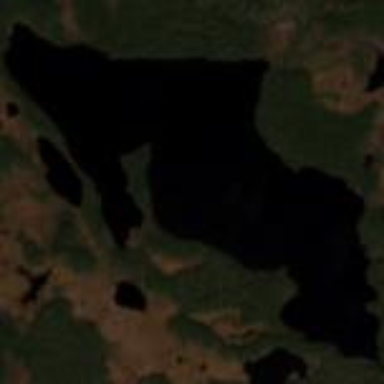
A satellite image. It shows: Lake with natural water.